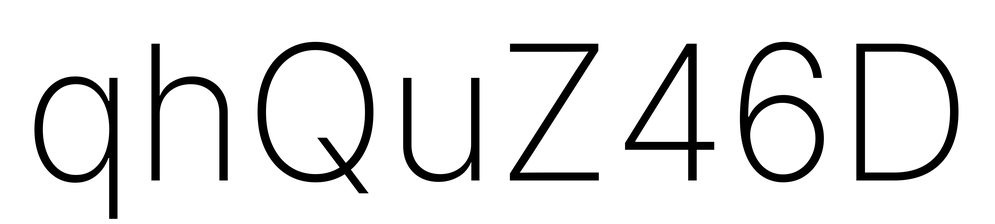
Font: Inter_ExtraLight